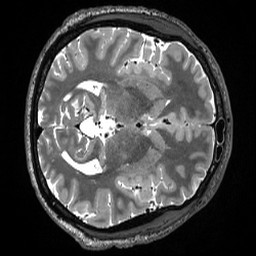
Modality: T2w
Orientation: axial
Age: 36
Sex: male
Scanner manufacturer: siemens
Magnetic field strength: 3 T
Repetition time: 3.2 s
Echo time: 0.563 s